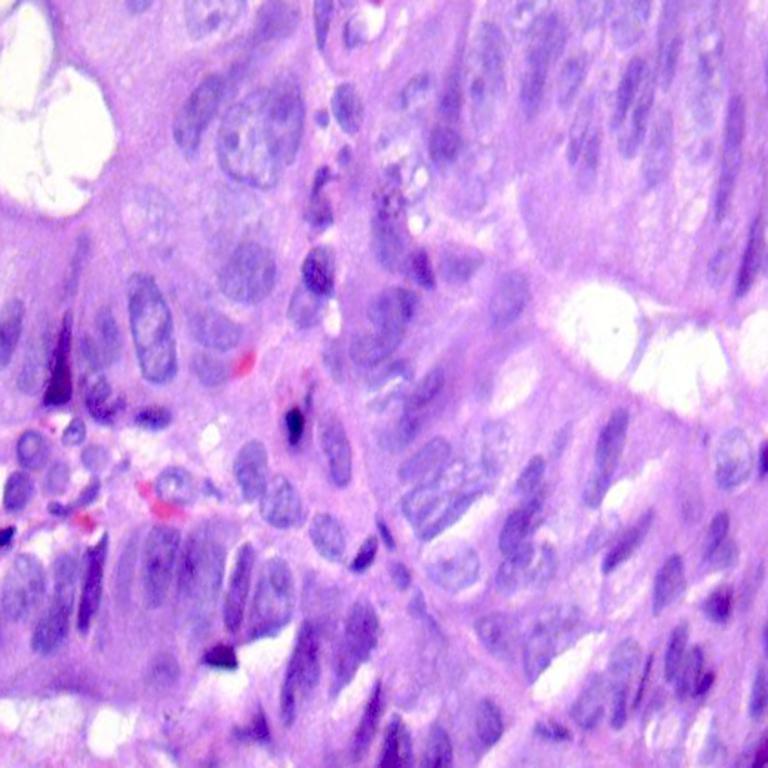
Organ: colon
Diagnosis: adenocarcinomas